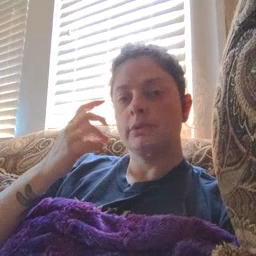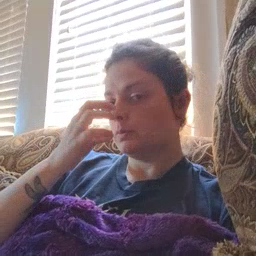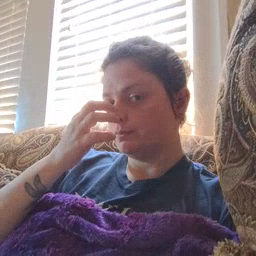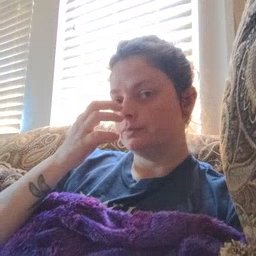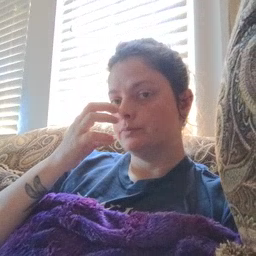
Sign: clown